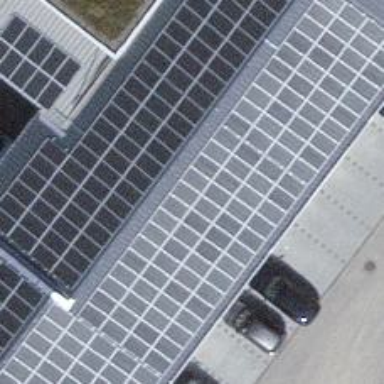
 consisting of solar photovoltaic panels."